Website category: auto
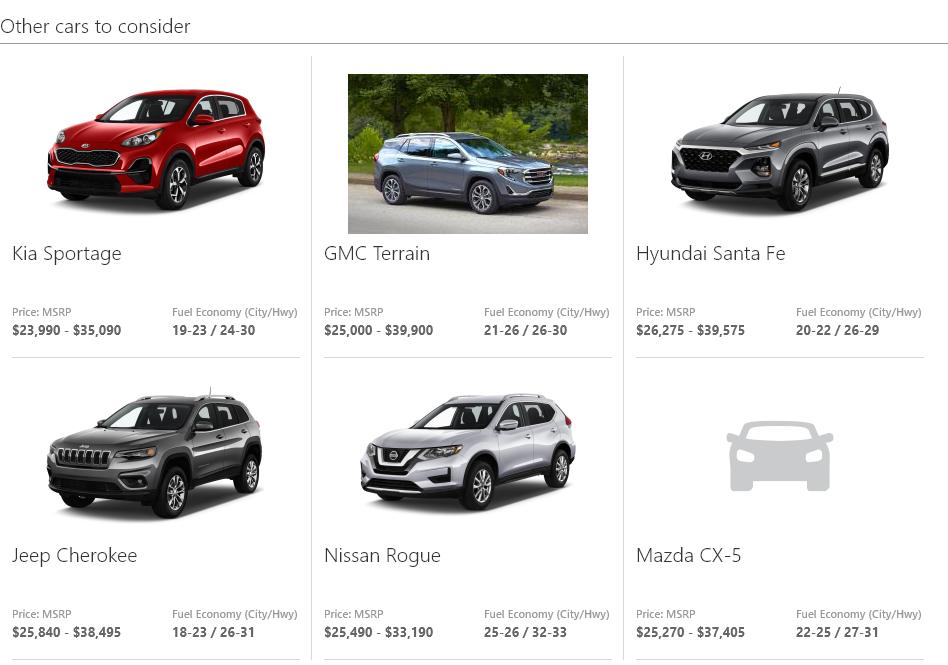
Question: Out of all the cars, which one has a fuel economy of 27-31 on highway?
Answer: Mazda CX-5

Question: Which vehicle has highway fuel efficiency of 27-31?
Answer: Mazda CX-5

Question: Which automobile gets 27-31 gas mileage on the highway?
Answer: Mazda CX-5

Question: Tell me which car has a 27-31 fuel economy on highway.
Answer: Mazda CX-5

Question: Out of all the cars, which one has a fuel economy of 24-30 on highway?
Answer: Kia Sportage

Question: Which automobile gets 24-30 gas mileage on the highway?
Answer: Kia Sportage

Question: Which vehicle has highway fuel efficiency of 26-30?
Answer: GMC Terrain

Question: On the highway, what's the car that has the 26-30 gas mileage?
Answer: GMC Terrain

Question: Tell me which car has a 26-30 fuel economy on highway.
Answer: GMC Terrain

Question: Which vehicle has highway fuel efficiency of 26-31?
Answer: Jeep Cherokee

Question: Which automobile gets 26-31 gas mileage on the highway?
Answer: Jeep Cherokee

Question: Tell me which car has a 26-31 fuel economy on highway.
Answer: Jeep Cherokee

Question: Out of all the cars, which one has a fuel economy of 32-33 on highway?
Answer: Nissan Rogue

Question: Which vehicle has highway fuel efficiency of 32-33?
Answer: Nissan Rogue

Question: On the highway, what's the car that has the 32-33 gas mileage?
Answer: Nissan Rogue

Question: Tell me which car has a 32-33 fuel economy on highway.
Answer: Nissan Rogue